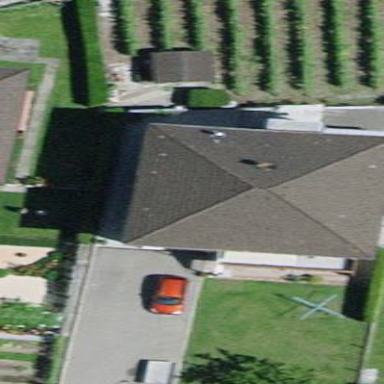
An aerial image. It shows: Building with hipped roof shape.